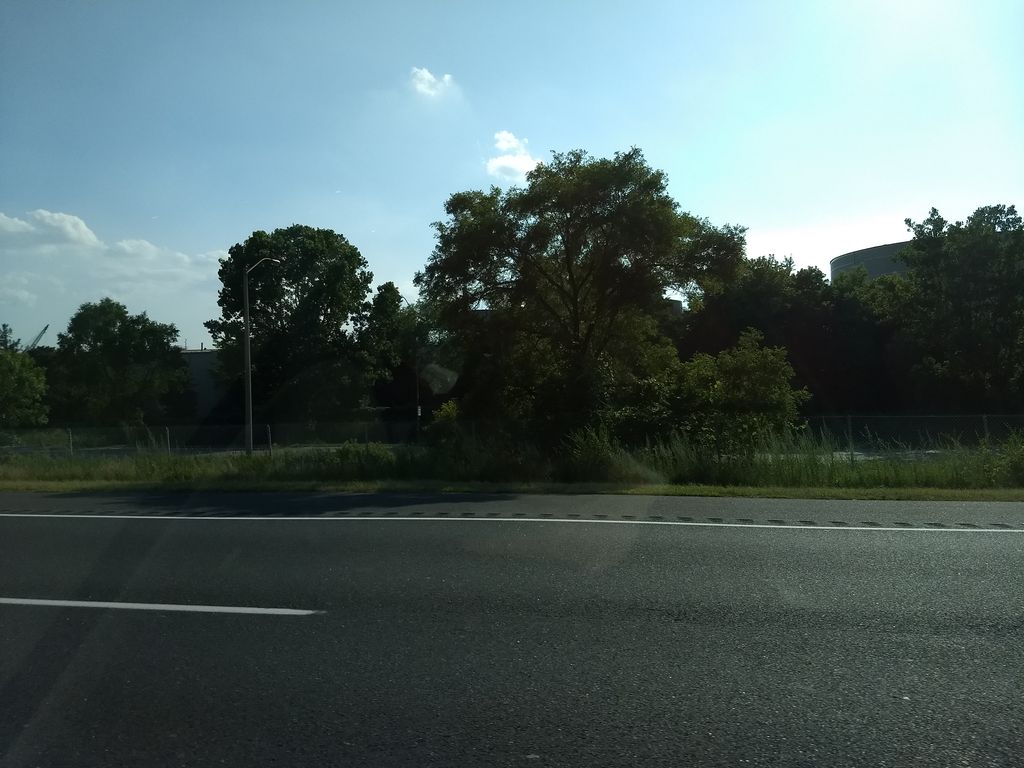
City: hamilton